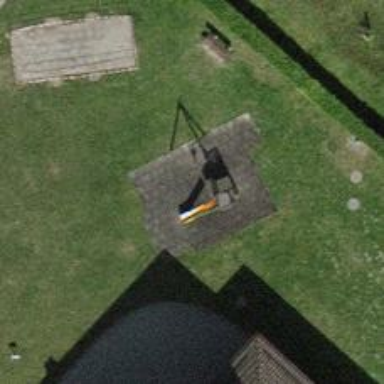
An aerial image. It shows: Playground with various play structures.